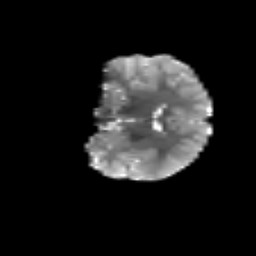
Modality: T2w
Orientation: coronal
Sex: female
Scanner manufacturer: siemens
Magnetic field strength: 3 T
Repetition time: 5 s
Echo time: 0.071 s